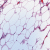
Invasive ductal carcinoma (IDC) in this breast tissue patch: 0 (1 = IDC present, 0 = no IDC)